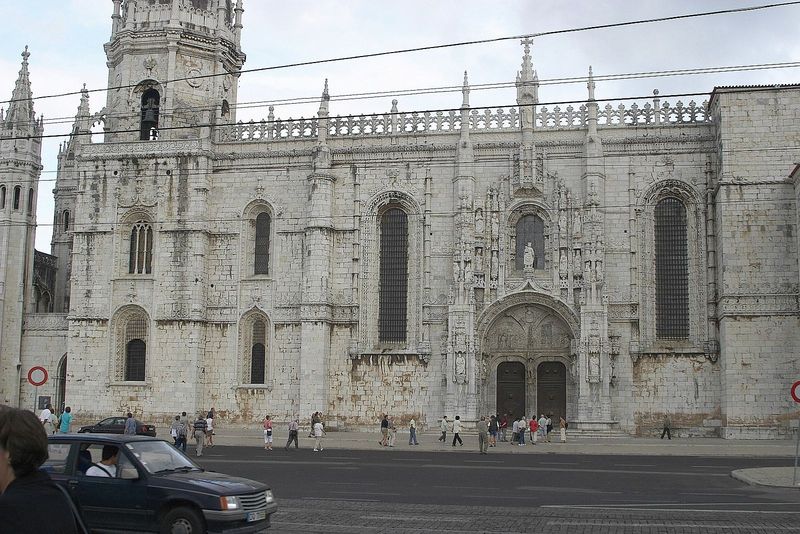
Titel: Hieronymitenkloster, Mosteiro dos Jerónimos, in Belém bei Lissabon
Standort: Lissabon, Belém, Kloster  (EU - P)
Schlagwörter: himmel, weiß, wolken, kirchturm, menschen, fenster, glas, grau, straße, säulen, tür, gebäude, architektur, stein, steine, kirche, turm, skulptur, bogen, fassade, türen, mauer, auto, figuren, rundbogen, querformat, treppe, spitz, dekor, seitenansicht, tor, zinnen, foto, fotografie, eingang, kloster, religion, türmchen, türme, balustrade, dom, mauerwerk, schilder, kathedrale, portal, glocke, gothik, bau, fialen, kirchenfenster, gitterwerk, straßenschild, reuz, seitenportal, perugia, belem